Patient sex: F
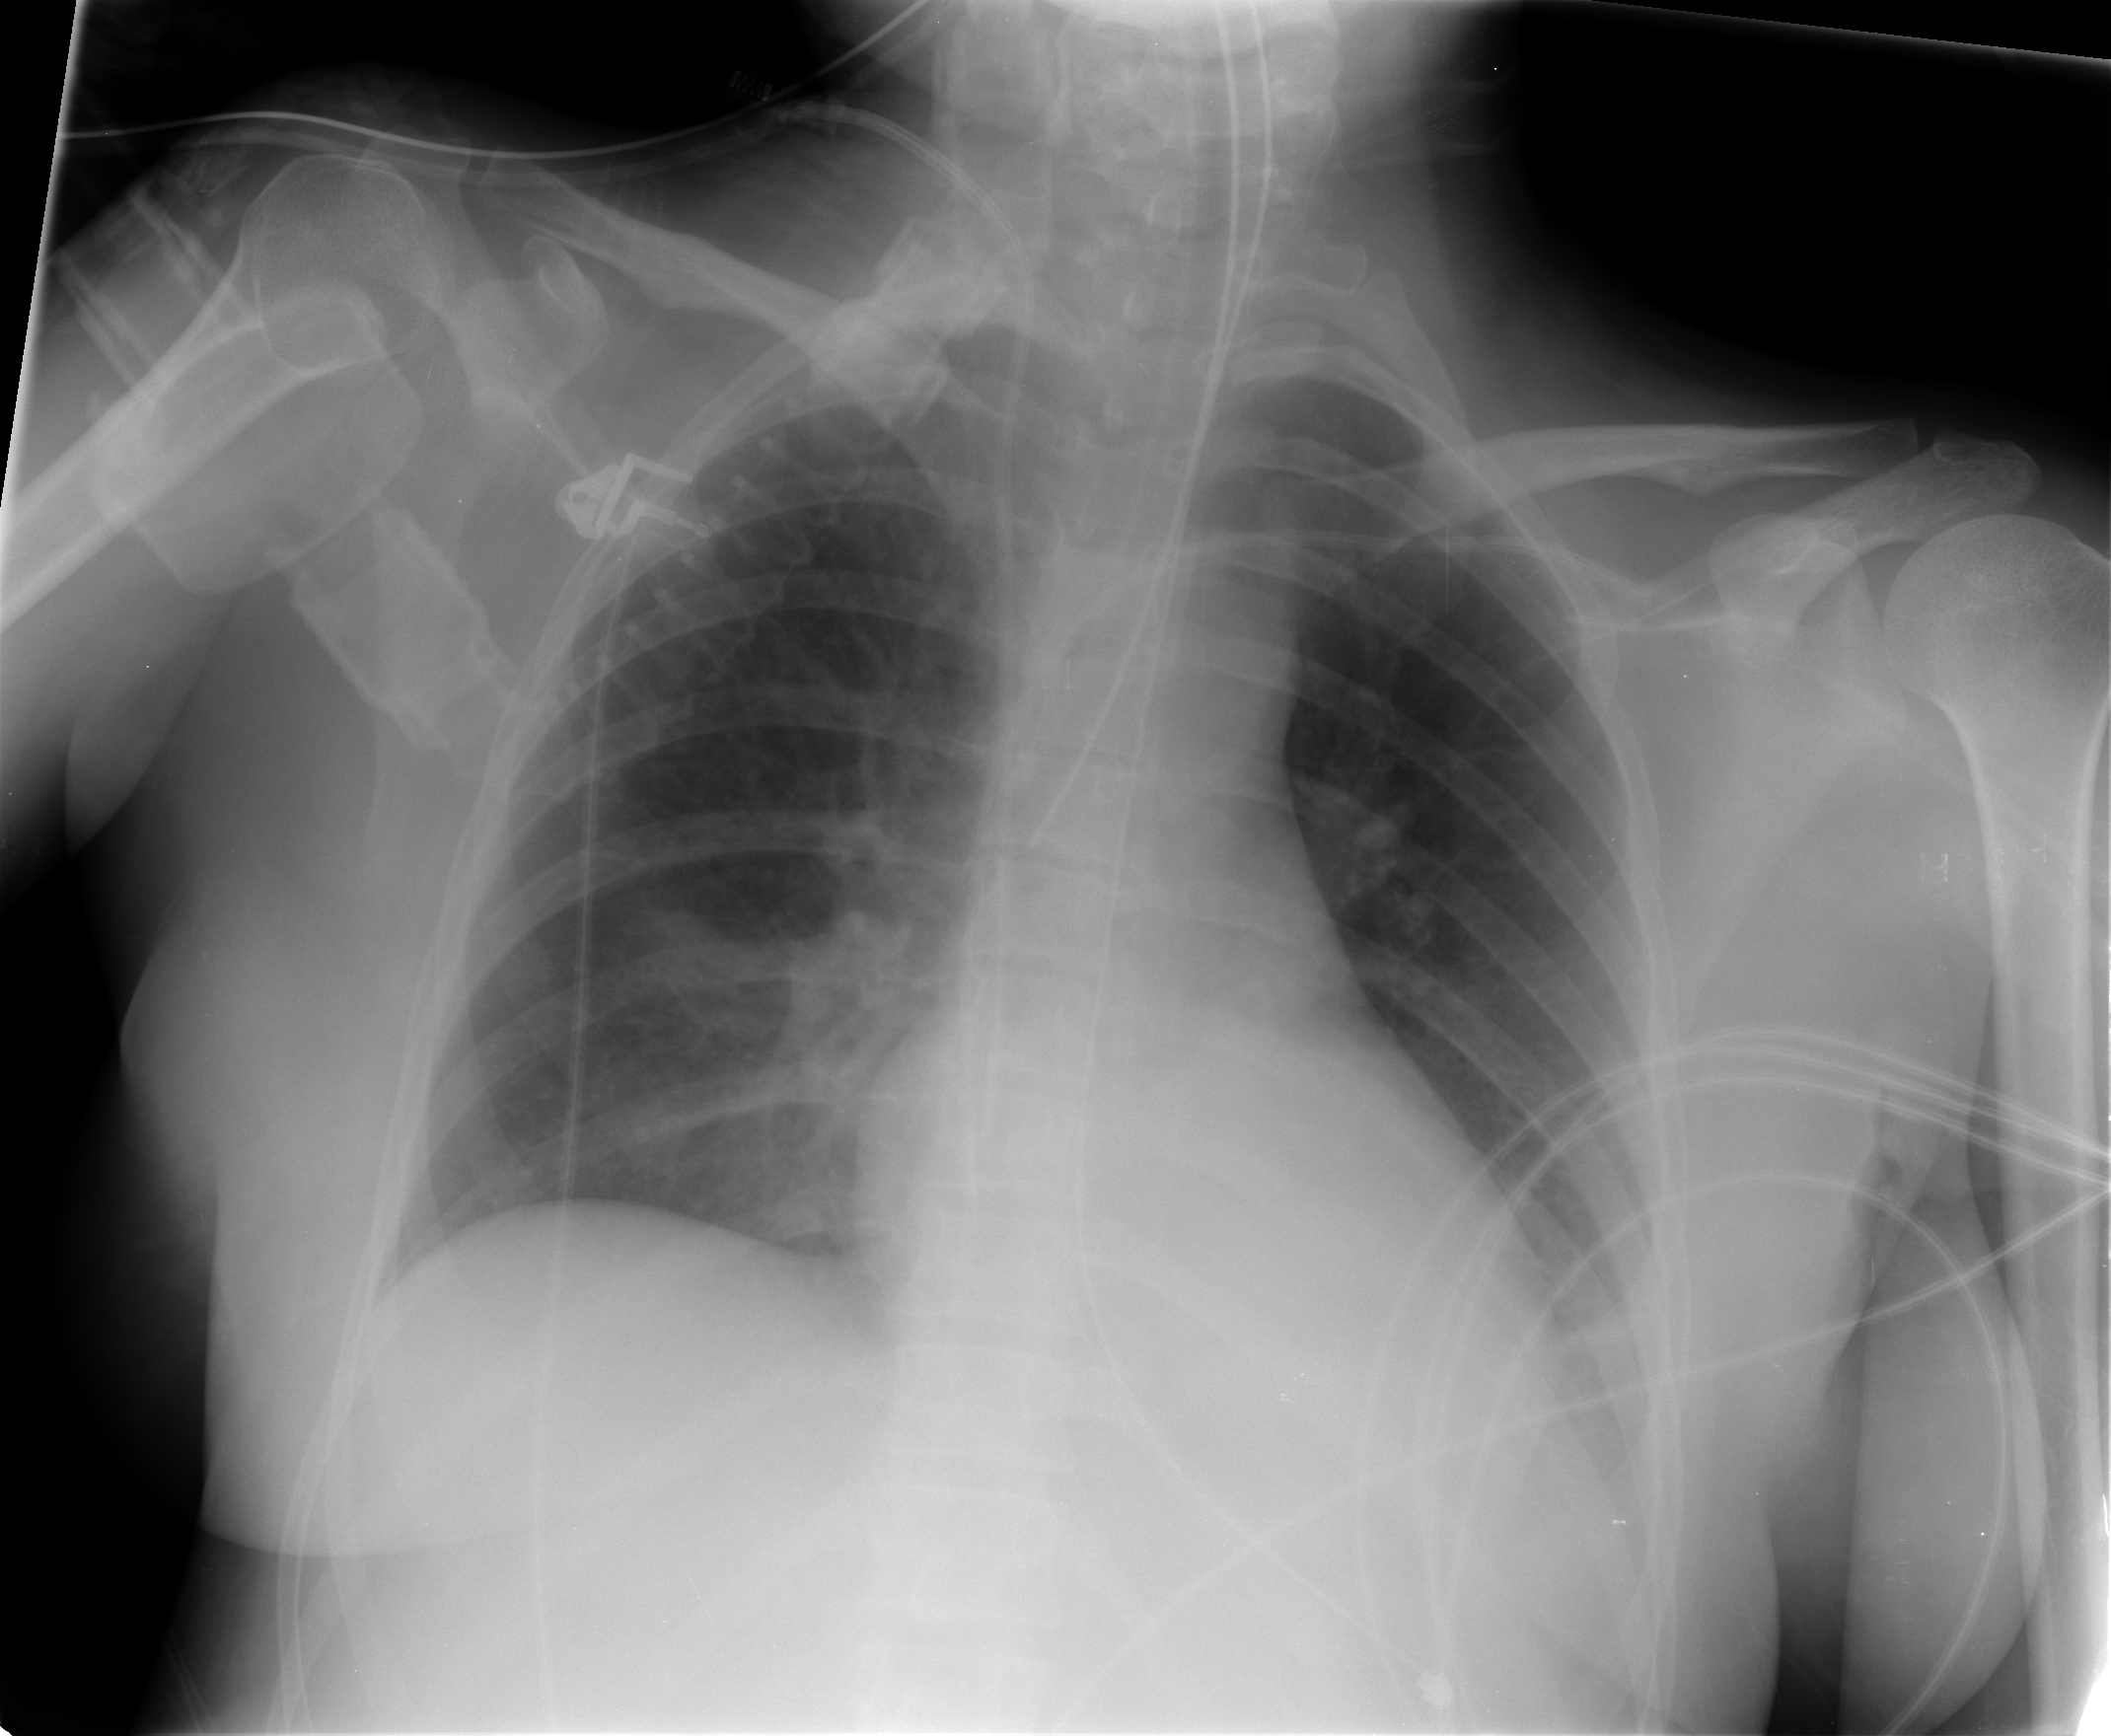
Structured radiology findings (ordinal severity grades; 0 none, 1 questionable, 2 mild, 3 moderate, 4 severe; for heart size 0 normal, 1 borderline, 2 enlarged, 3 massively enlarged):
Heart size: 0
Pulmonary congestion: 2
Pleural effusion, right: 0
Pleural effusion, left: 2
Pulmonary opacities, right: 0
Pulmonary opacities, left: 0
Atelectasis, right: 1
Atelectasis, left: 1